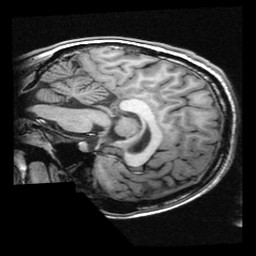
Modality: T1w
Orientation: sagittal
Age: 20
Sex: female